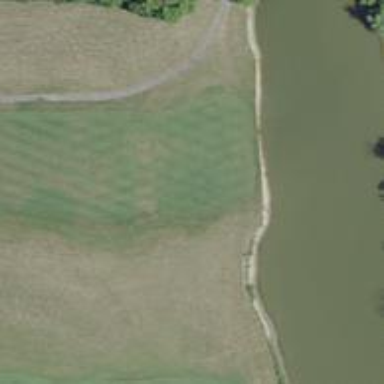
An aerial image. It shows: Golf hole.